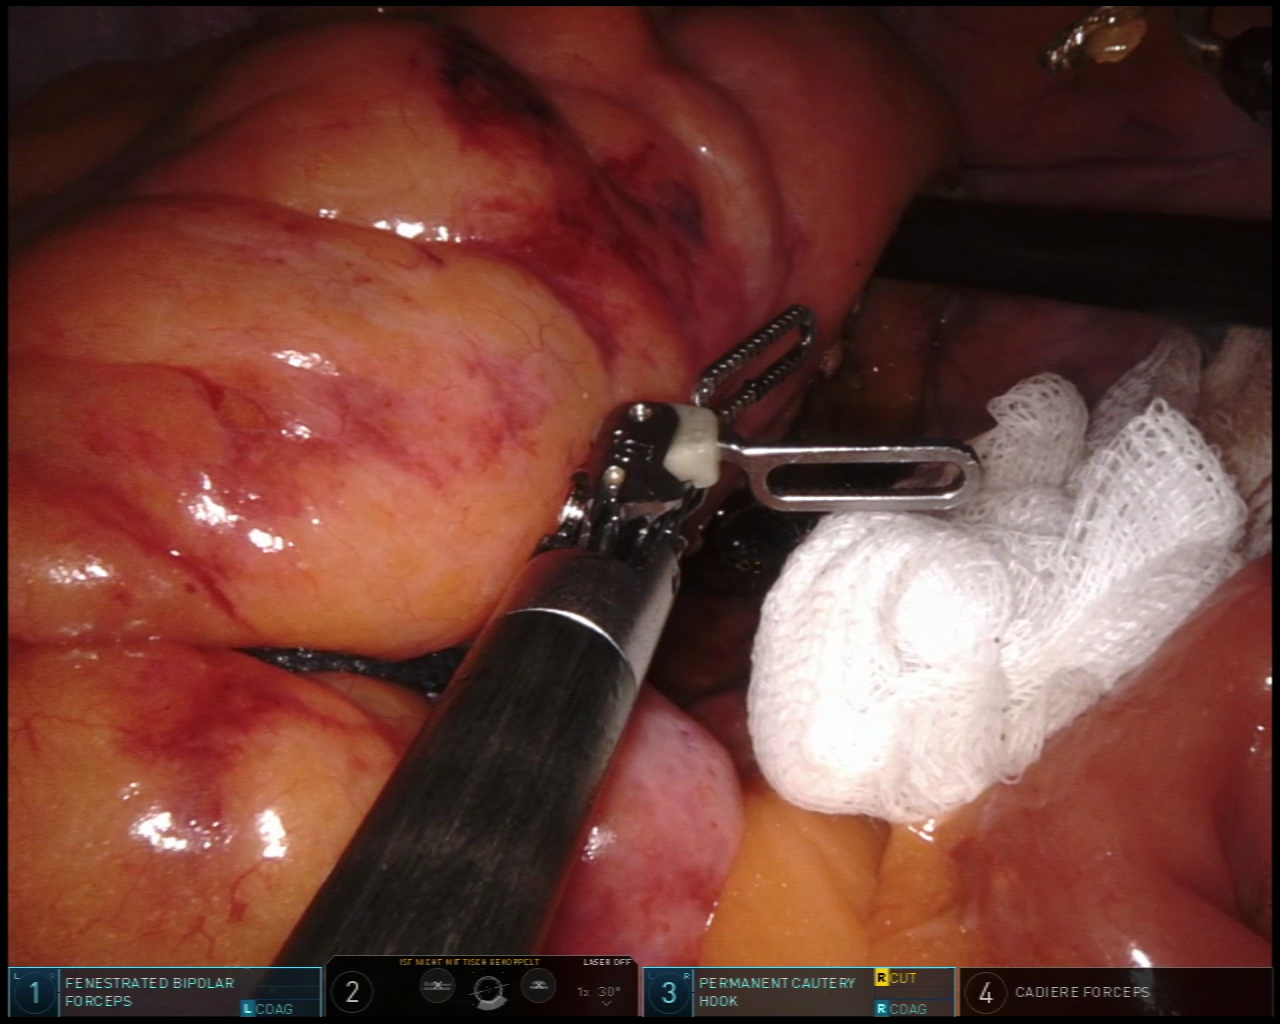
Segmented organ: small_intestine
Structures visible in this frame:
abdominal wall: yes
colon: yes
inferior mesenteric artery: no
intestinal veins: no
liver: no
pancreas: no
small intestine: yes
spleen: no
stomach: no
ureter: no
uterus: no
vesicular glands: no